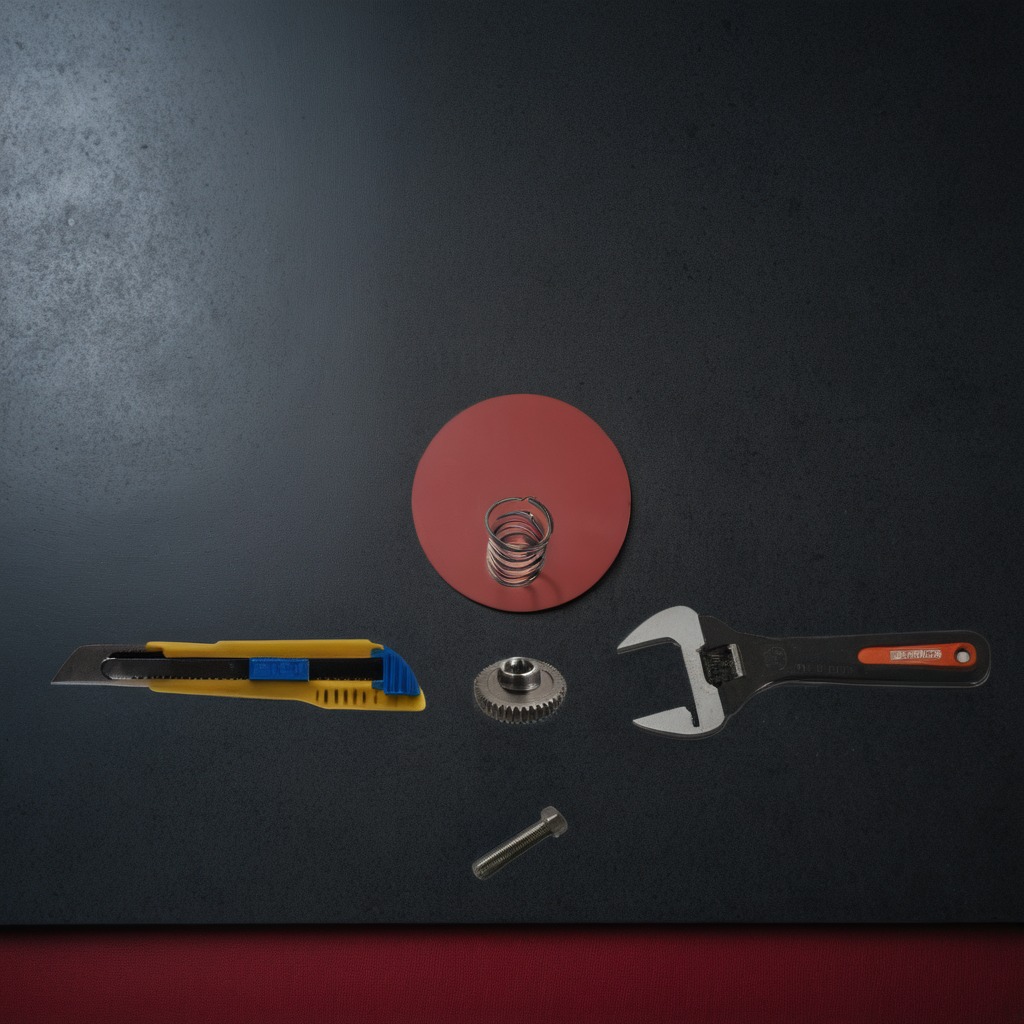
A steel gear with teeth, a utility knife, a metal machine screw, a coiled metal spring, and a wrench are lying on the granite tabletop.